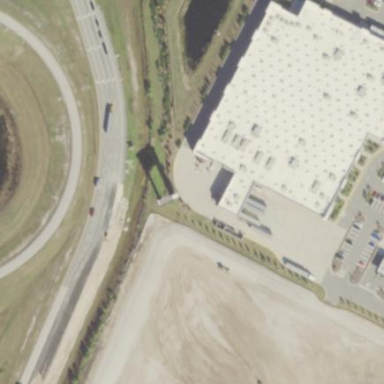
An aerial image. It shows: Retail building that houses wholesale shop.